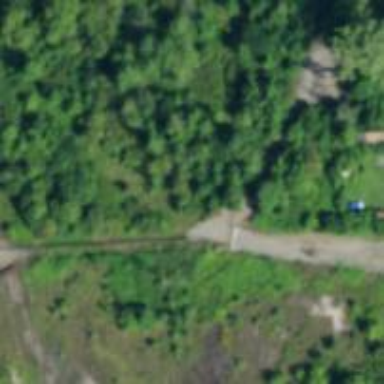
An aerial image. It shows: Abandoned railway spur with historic significance.